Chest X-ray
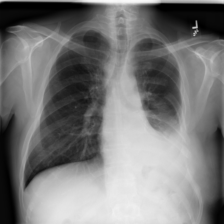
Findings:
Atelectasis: positive
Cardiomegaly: negative
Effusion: positive
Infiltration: positive
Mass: negative
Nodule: negative
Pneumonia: negative
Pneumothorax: negative
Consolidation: negative
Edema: negative
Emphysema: negative
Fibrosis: negative
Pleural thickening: negative
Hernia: negative